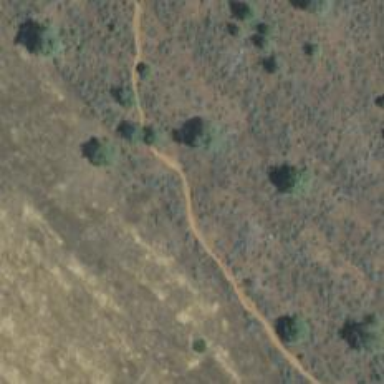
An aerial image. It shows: Path.